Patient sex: M
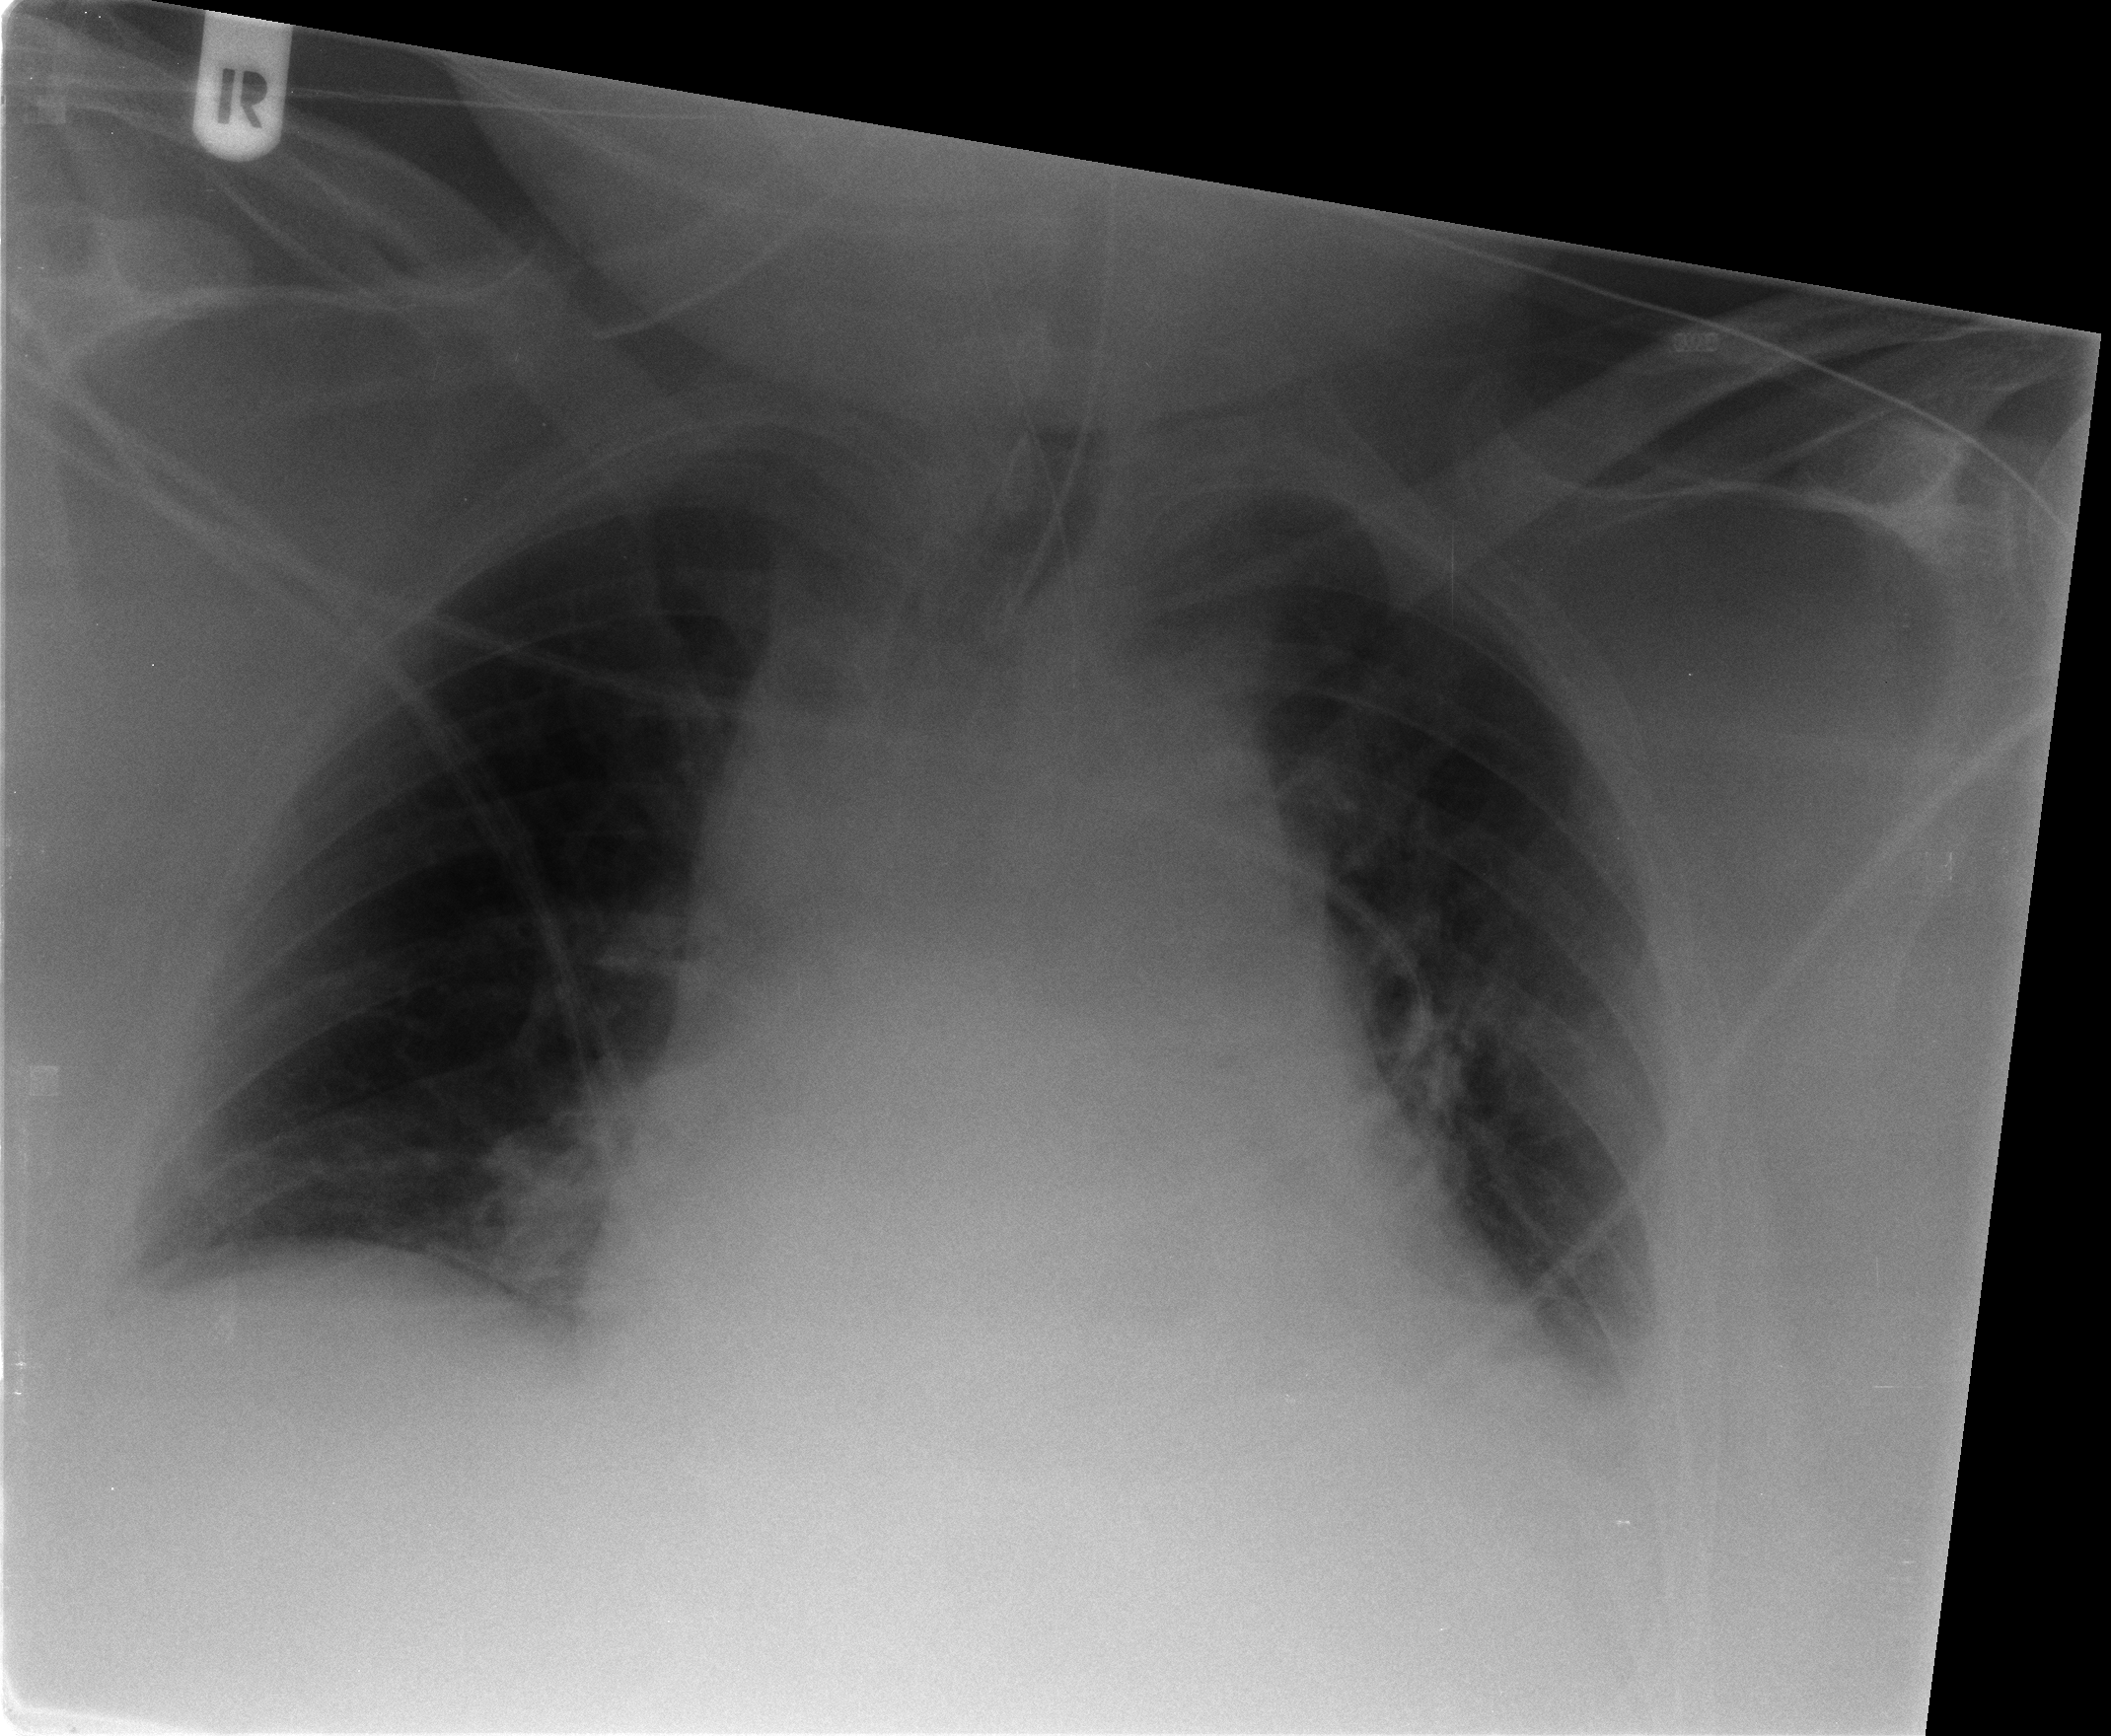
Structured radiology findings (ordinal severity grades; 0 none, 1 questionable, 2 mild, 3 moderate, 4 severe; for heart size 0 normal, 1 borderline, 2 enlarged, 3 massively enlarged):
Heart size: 2
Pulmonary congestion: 0
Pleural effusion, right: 0
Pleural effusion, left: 0
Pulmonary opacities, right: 0
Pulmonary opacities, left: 0
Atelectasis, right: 1
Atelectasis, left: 1